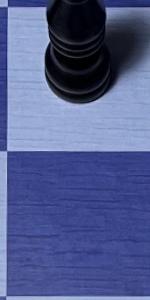
Label: Empty